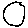
Label: circle